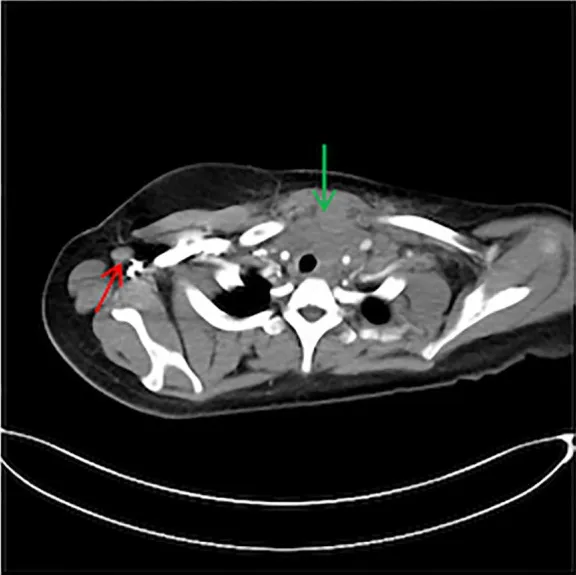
Chest computed tomography (CT) showing an anterior mediastinal mass (Green) and right axillary lymph node enlargement (Red).
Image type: radiology (ct)